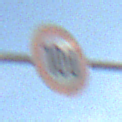
Verkehrszeichen: Geschwindigkeit100
Umgebung: Outdoor, Nature
Tageszeit: MorningAfternoon
Wetter: PartlyCloudy
Licht: Natural
Jahreszeit: NotSpecified
Kontrast: HighContrast